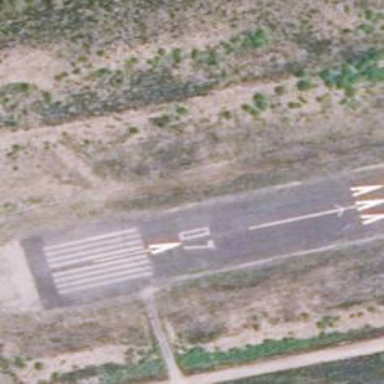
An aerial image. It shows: Displaced threshold runway at the airport.